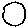
Label: moon